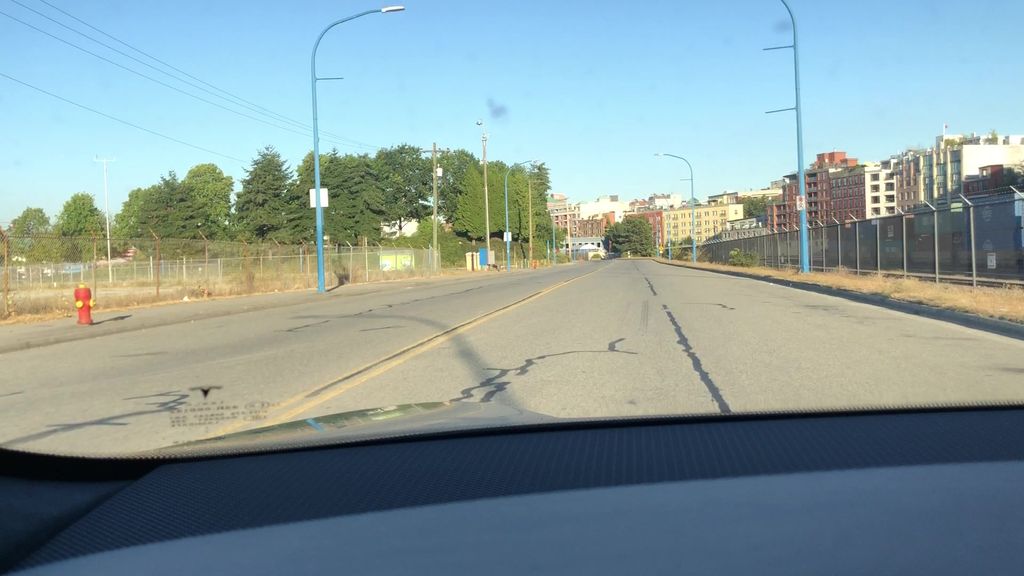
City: vancouver